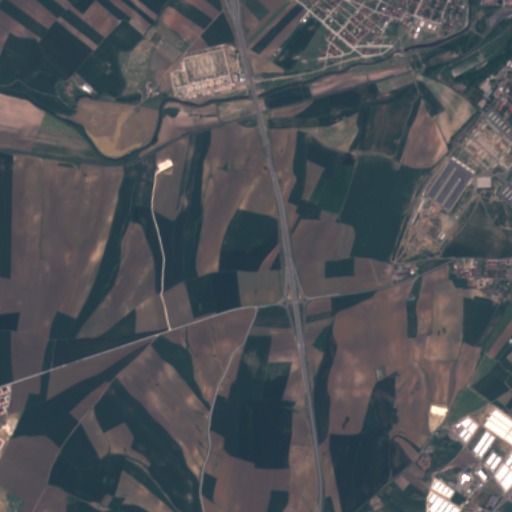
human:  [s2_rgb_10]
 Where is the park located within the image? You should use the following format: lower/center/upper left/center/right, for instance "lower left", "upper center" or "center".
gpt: The park is located in the upper right of the image.
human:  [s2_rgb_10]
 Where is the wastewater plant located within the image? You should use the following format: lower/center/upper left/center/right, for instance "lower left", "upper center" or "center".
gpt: The wastewater plant is located in the upper of the image.
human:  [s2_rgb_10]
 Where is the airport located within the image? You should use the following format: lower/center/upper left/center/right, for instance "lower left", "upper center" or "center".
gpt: There is no airport in the image.